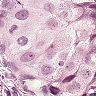
Metastatic tissue present: yes